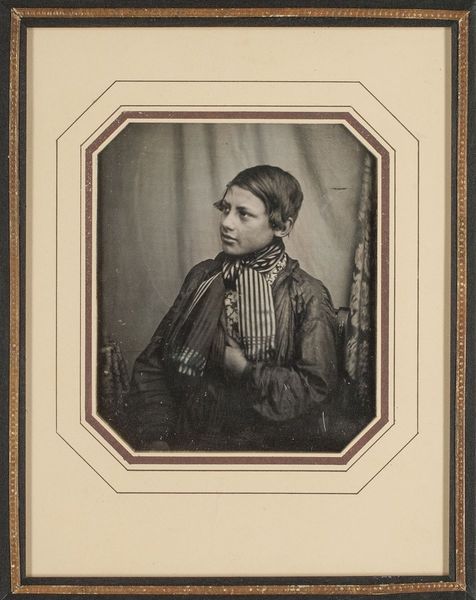
Titel: Junge mit gestreiftem Schal
Künstler: Carl Ferdinand Stelzner
Standort: Hamburg
Institution: Museum für Kunst und Gewerbe Hamburg
Schlagwörter: schal, portrait, figur, person, halstuch, junge, foto, fotografie, photographie, photo, lichtbild, handkoloriert, daguerreotypie, historische, bildwerke, angewandte und bildende kunst, hessische systematik, porträt, persönlichkeit, porträtfotografie, porträtphotographie, hüftbild, handkolorierung